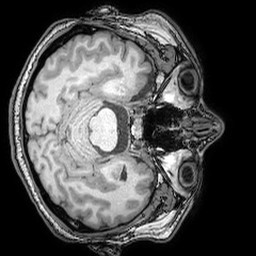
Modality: T1w
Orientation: axial
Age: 32
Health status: ill
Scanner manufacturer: philips
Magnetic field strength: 3 T
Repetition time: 0.007 s
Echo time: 0.0035 s